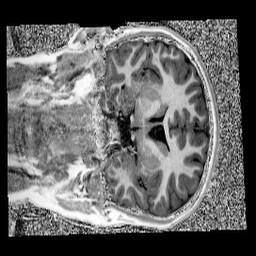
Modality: UNIT1
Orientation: coronal
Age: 11
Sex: male
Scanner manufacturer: siemens
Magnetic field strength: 3 T
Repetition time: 4 s
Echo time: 0.00303 s